Question: I have User and Album models with HABTM relationship
'''
class Album < ActiveRecord::Base
has_and_belongs_to_many :users
class User < ActiveRecord::Base
has_and_belongs_to_many(:albums)
'''
I'd like to find all the albums that are stored in the database but not associated with a particular user.
So far my code is like this:
'Album.all(:order => "albums.created_at DESC", :include => "users", :limit => limit, :conditions => ["users.id != ? AND users.id IS NOT NULL", current_user.id])'
but for some reason this is not working. It's returning albums that are associated with current_user.
here take a look at this ouptput from the console.
Check the users id i first fetch.
Then i fetch albums which should not have the users id
I then find one of the listed albums and ask it to return the associated users
one of those associated users is the one from above and shouldnt be there.

Can anyone help with the above?
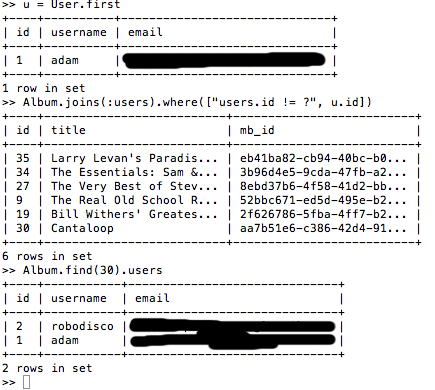
Answer: I usually try to stay away sub-selects but I can't seem to get it to work any other way:
'''
class Album < ActiveRecord::Base
scope :without_user, lambda{|u| where("#{quoted_table_name}.id NOT IN (SELECT 'albums_users'.album_id FROM 'albums_users' WHERE 'albums_users'.user_id = ?)", u.id) }
end
user = User.find(30)
Album.without_user(user)
'''